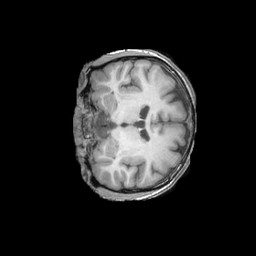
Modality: T1w
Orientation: coronal
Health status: ill
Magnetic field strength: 3 T